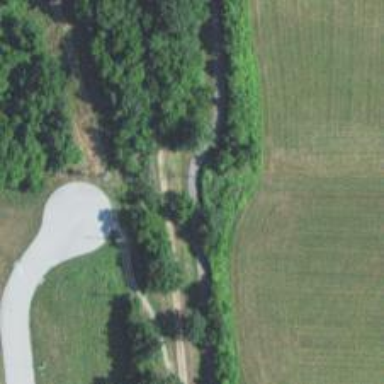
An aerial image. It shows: Asphalt cycleway.